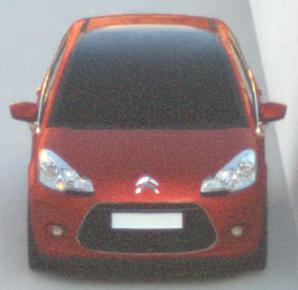
Make: Citroen
Model: C3 1.1
Detailed model: C3 (II)
Model produced from: 2010/01
Model produced until: 2012/03
Doors: 5
Color: red
Road condition: dry road
Daytime: sunrise or sunset
Contrast: low contrast